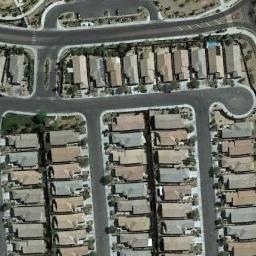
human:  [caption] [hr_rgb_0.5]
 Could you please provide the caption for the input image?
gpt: There are many roads and neatly arranged houses and trees in densely populated areas .

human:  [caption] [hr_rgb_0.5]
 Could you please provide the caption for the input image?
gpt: The dense residential is next to the road .

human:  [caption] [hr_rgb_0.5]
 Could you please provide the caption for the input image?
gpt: A dense residential area has lots of houses arranged neatly and some roads go through the residential area .

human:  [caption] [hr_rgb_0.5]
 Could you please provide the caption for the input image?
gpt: The houses are many and neatly arranged .

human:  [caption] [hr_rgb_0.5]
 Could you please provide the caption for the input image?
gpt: There are many houses arranged neatly along the streets on a dense residential area .